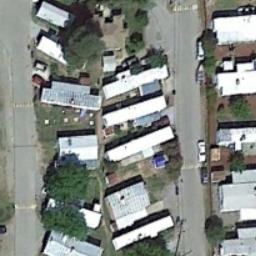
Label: mobile_home_park